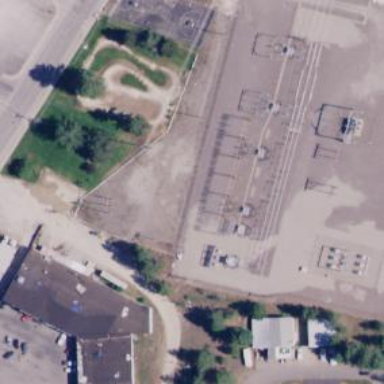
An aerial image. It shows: Switch used for power control.